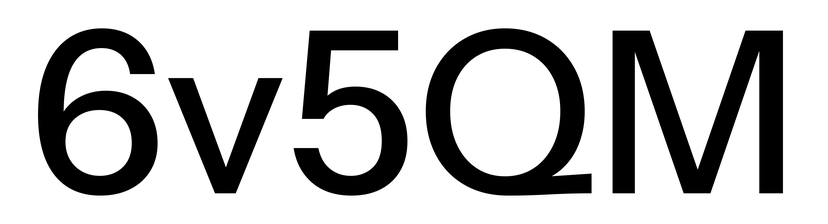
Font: InstrumentSans_Medium